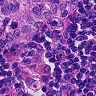
Metastatic tissue present: yes